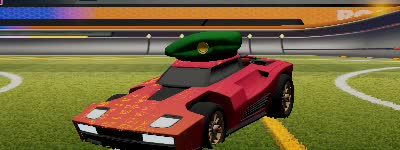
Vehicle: breakout